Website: crate-barrel
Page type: account-selection
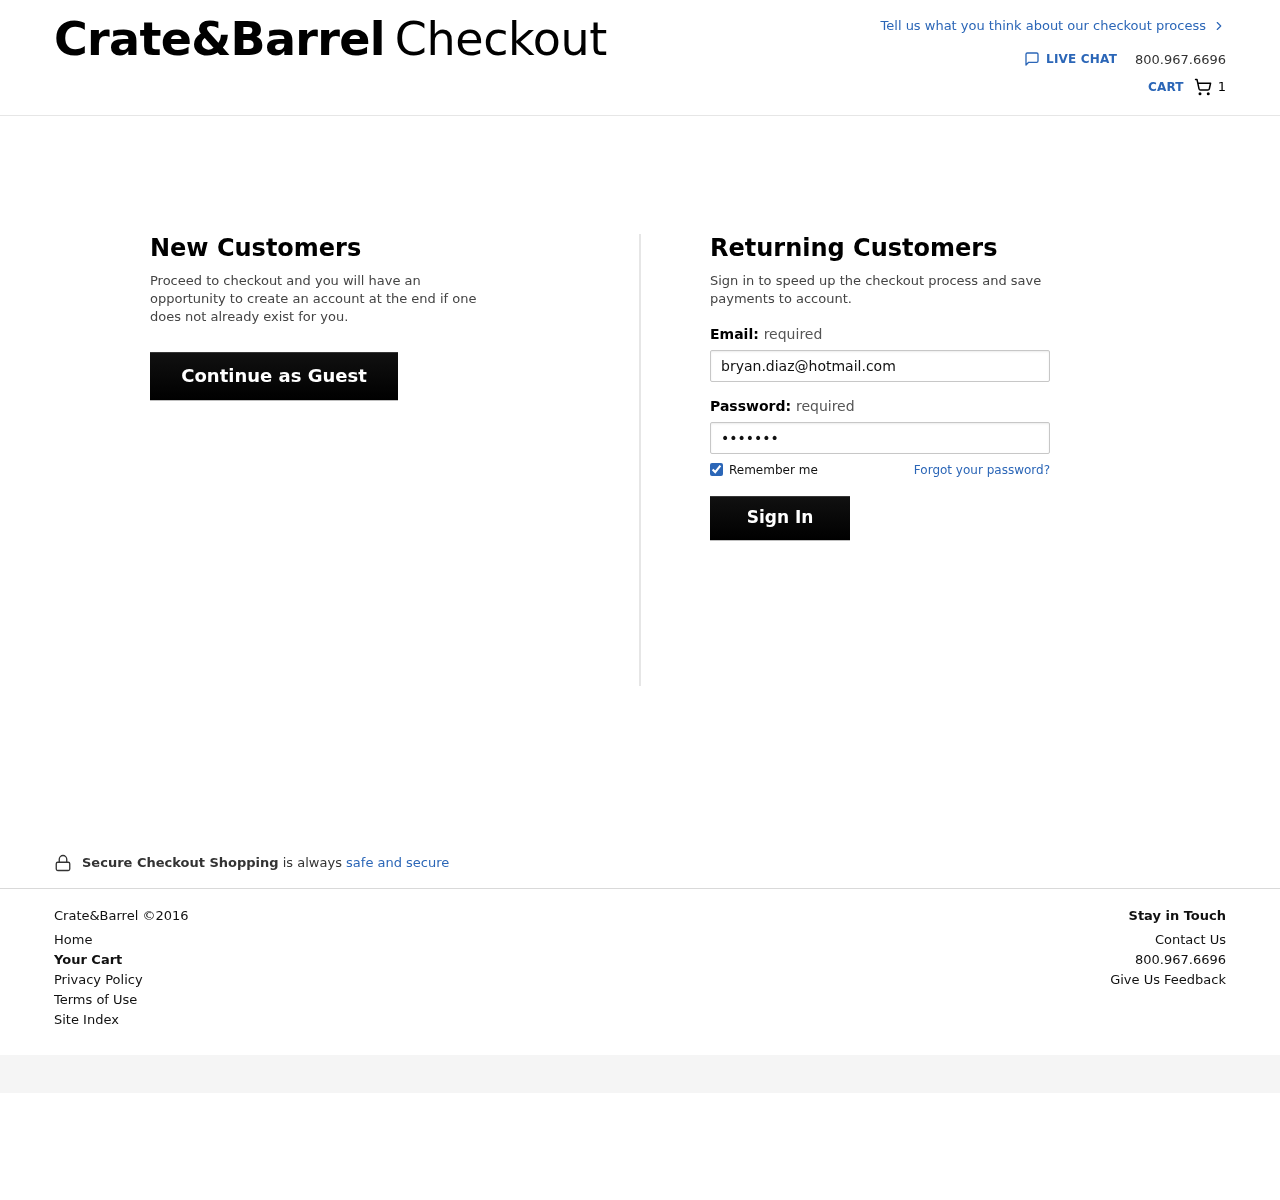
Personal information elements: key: PII_EMAIL
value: bryan.diaz@hotmail.com
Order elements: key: ORDER_NUM_ITEMS
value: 1